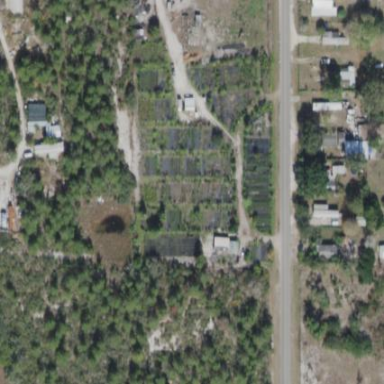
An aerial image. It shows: Plant nursery specializing in trees.